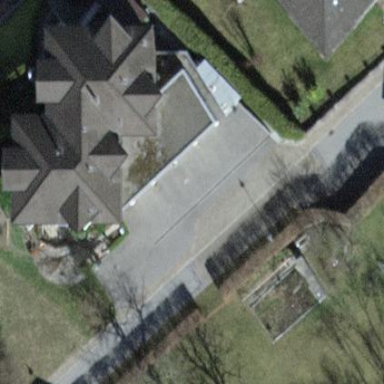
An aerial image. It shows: Group of garages.